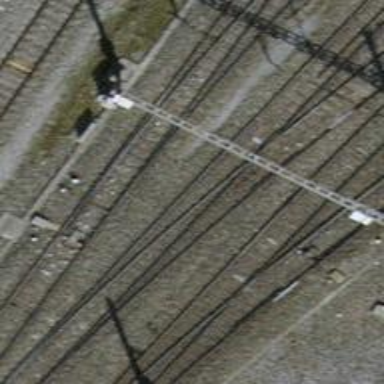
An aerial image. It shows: Railway switch.